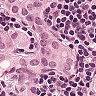
Metastatic tissue present: yes